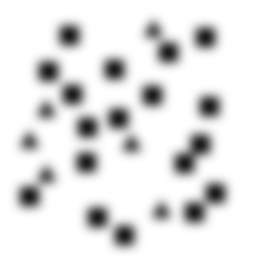
Squares: 18
Triangles: 6
Stars: 0
Total shapes: 24